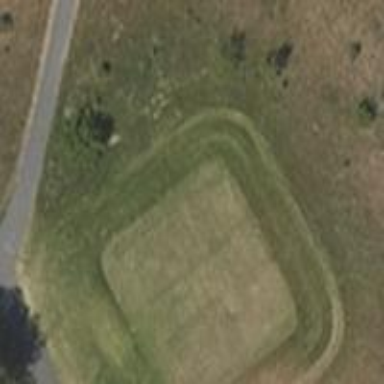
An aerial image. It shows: Golf tee.